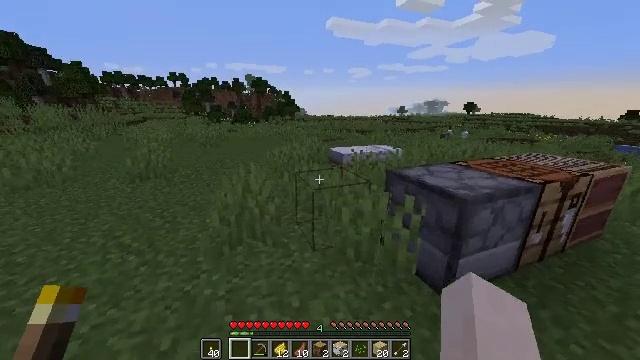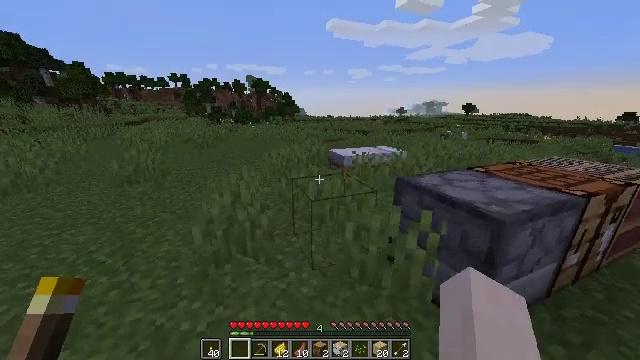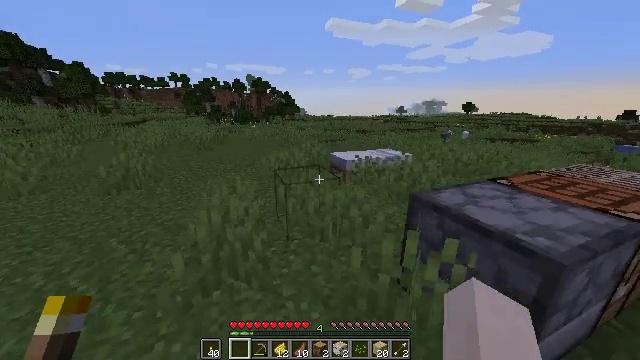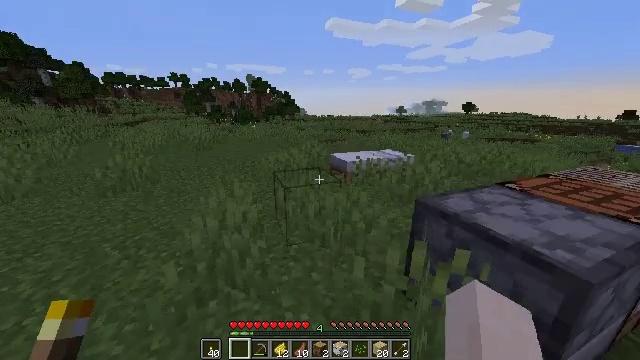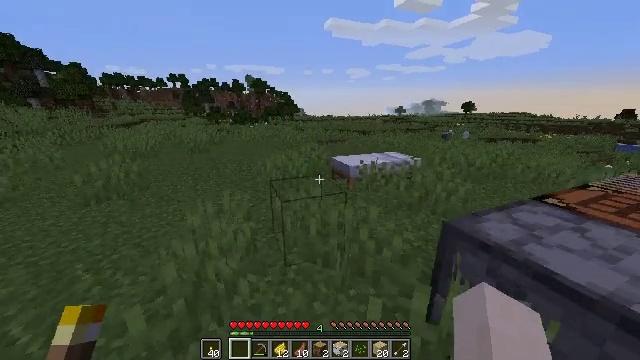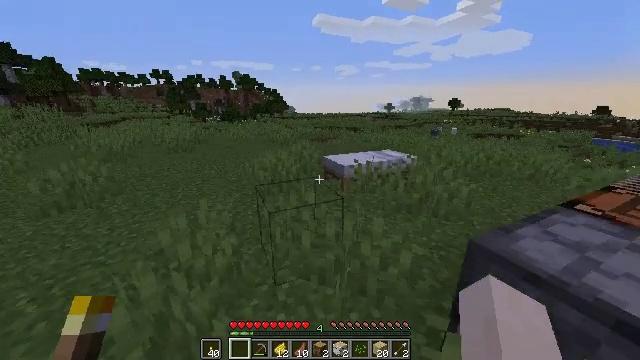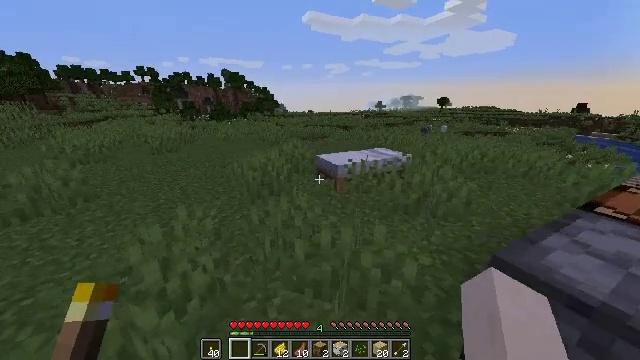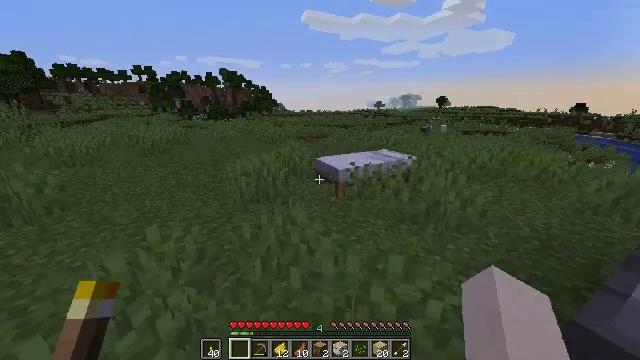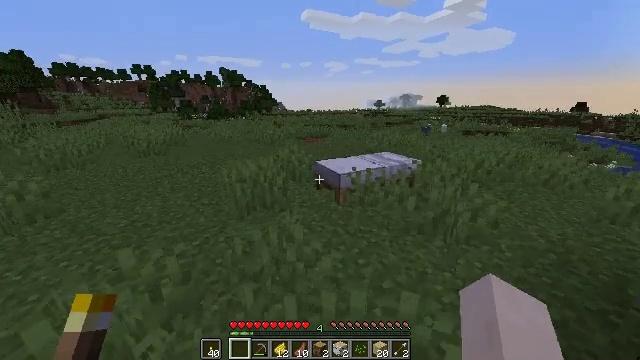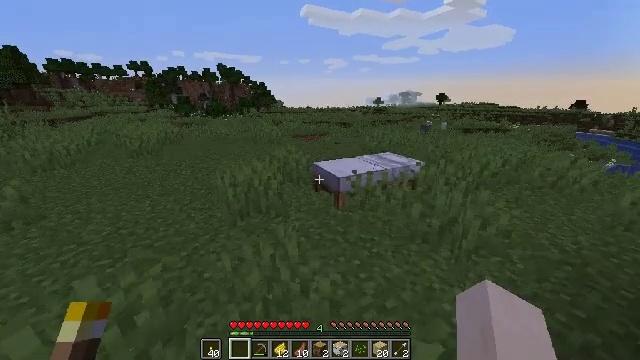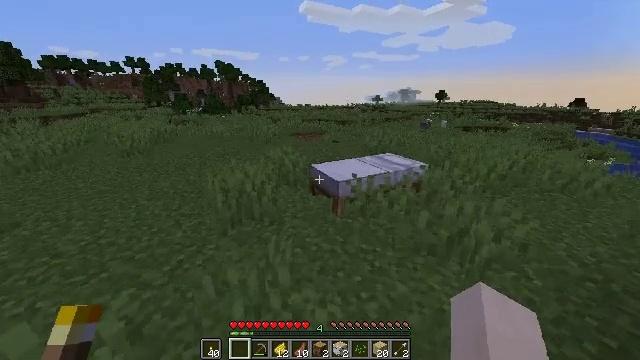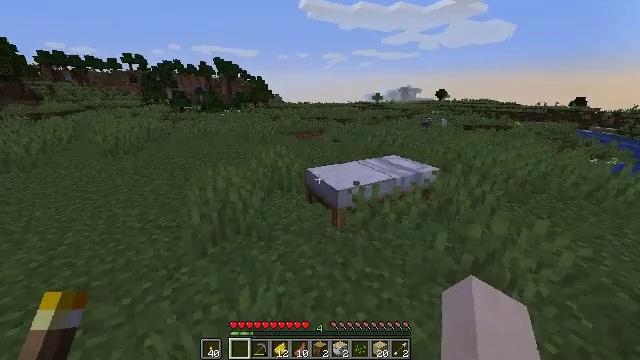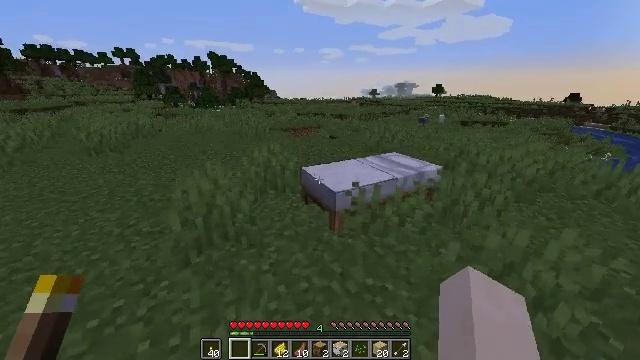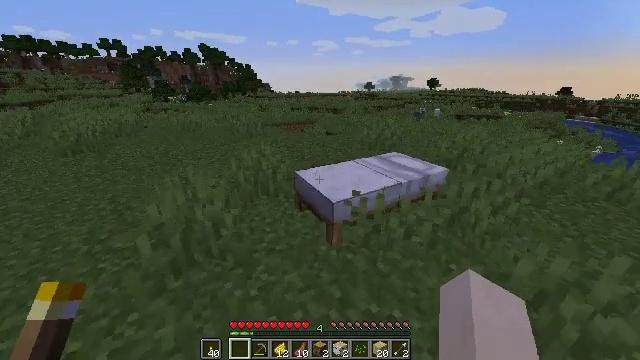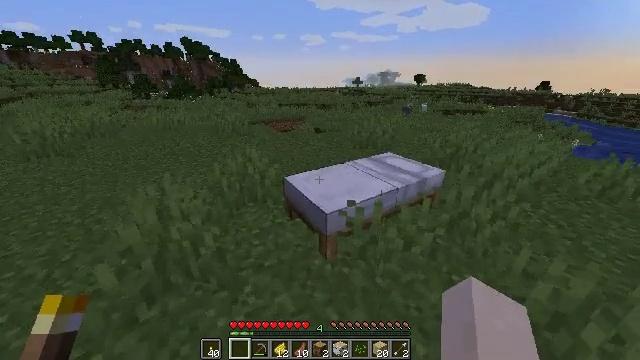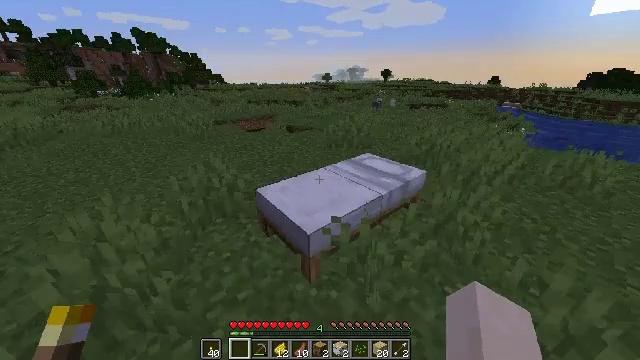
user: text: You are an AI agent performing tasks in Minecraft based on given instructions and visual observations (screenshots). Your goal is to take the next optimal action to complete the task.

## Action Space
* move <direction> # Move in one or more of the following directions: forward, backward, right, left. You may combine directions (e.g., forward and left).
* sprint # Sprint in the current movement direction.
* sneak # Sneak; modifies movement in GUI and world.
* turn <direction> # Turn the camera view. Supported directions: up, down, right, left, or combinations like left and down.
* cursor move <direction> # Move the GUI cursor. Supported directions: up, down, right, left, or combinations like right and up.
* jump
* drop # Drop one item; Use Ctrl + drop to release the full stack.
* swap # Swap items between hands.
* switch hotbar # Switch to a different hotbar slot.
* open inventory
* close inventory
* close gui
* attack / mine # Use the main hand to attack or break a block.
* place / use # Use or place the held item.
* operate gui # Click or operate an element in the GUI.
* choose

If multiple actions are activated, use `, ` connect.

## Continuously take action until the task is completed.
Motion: motion action
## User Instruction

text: Craft birch stairs.
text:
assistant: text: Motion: move forward
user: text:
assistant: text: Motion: move forward
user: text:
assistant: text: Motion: move forward
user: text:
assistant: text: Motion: move forward
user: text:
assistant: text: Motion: move forward, turn right
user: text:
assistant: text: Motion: move forward, turn right
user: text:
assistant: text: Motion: move forward
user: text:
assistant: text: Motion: move forward
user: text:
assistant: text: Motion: move forward
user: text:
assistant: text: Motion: move forward
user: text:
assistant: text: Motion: move forward
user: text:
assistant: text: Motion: move forward, turn down
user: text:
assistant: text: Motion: move forward, turn right and down
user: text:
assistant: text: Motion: move forward, turn right
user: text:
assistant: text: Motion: move forward, turn right
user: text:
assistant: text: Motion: no_op
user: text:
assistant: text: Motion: use / place
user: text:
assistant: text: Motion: turn down, use / place
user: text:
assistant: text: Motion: use / place
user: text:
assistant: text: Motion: no_op
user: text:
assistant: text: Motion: no_op
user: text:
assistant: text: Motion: no_op
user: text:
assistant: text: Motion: no_op
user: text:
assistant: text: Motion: no_op
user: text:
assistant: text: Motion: no_op
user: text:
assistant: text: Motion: no_op
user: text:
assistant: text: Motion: no_op
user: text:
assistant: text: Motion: no_op
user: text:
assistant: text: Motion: no_op
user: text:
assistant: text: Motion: turn right